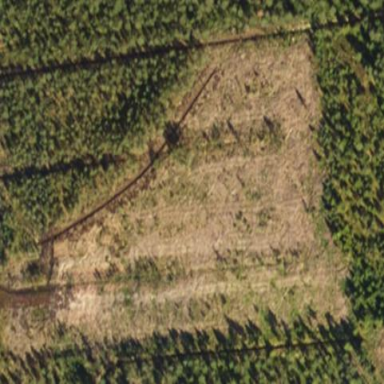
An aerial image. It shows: Clearcut area with scrub vegetation.